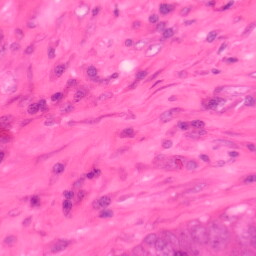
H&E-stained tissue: Colon